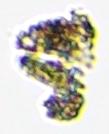
Label: Detritus